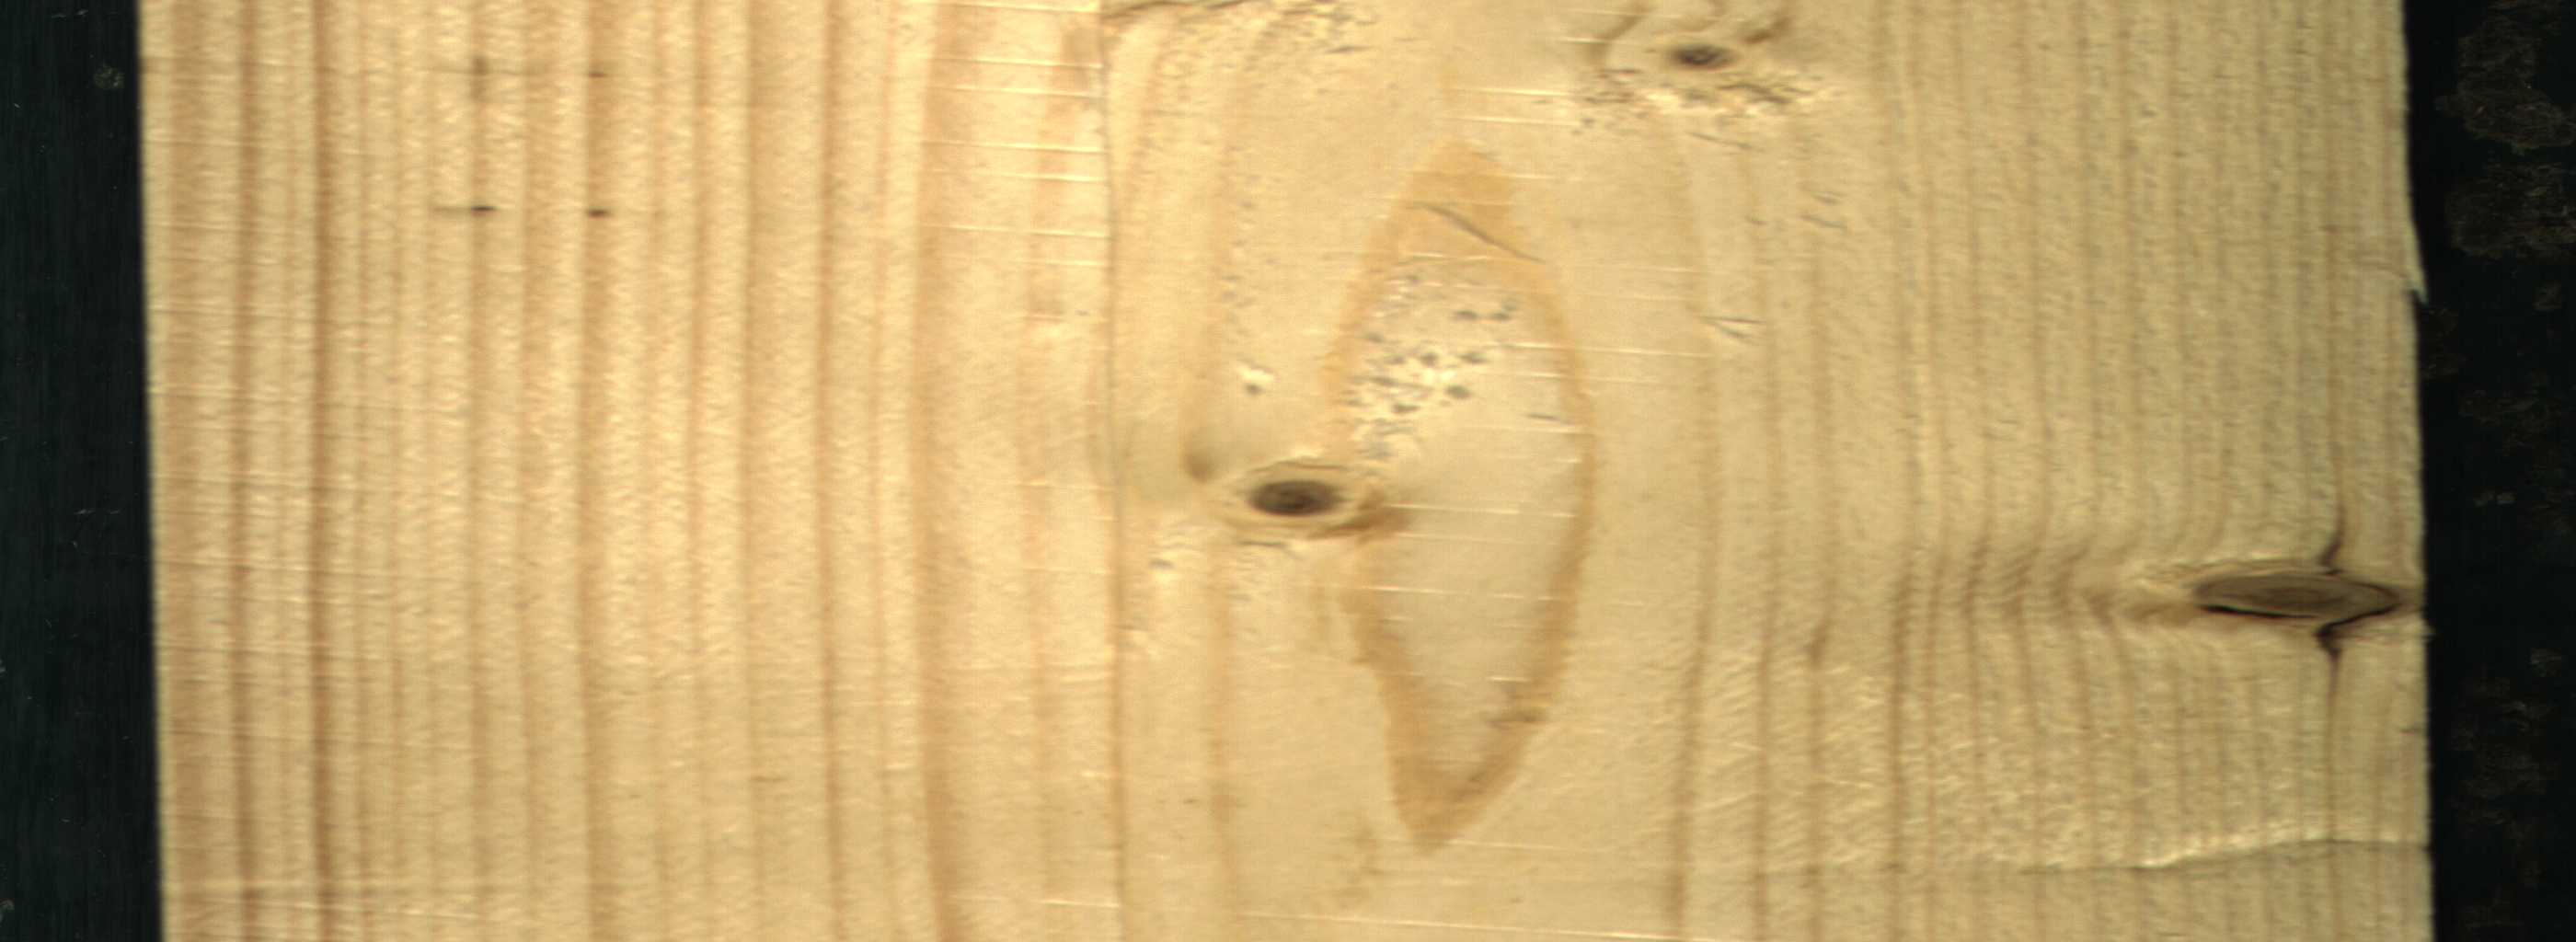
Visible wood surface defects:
Live_Knot
Live_Knot
Live_Knot